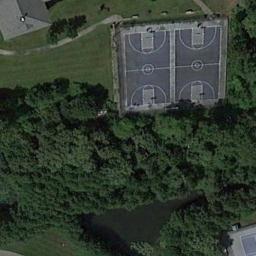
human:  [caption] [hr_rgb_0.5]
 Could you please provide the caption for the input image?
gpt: The basketball court on the lawn is next to the forest .

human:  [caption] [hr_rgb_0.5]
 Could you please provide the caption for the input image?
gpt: A corner of the basketball court was shaded by trees .

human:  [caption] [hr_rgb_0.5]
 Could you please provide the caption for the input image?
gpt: Two basketball courts next to some trees and a green lake beside .

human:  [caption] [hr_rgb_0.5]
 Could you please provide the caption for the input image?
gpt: There are two basketball courts in the middle of grass next to some trees .

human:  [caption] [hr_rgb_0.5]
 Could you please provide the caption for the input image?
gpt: Many trees are near the basketball courts .